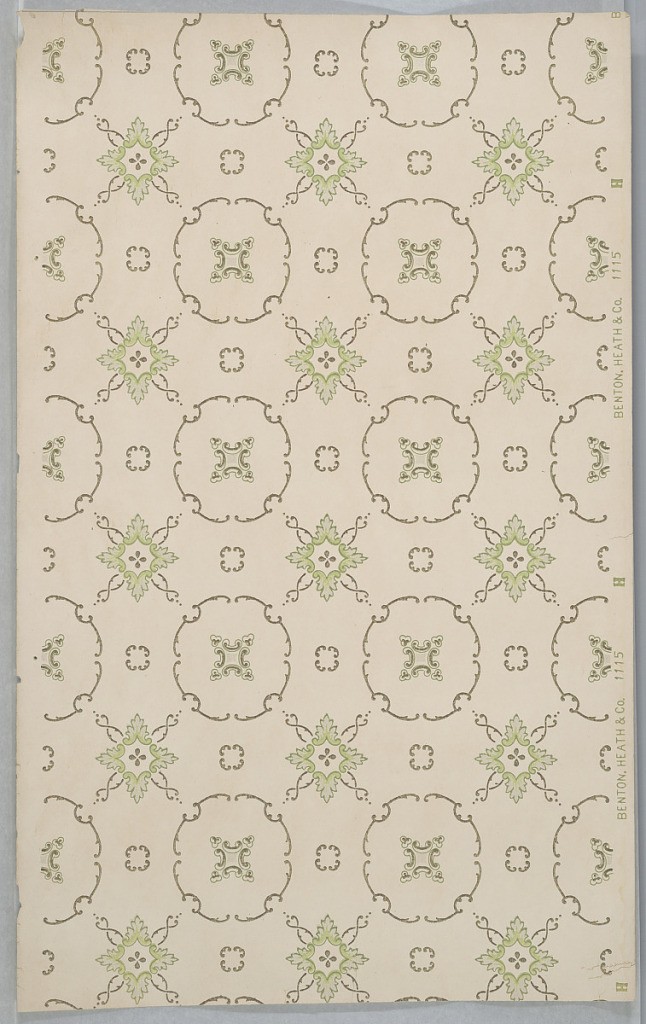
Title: Ceiling paper
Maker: Benton, Heath & Co., Hoboken, New Jersey, 1875 - 1917
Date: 1905–1915
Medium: Machine-printed paper, liquid mica
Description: Rows of circular shapes each containing a four-pointed star in center, alternates with rows of similar four-pointed star with a projection on each side, forming a grid or trellis pattern. Printed in green and metallic gold on tan ground.